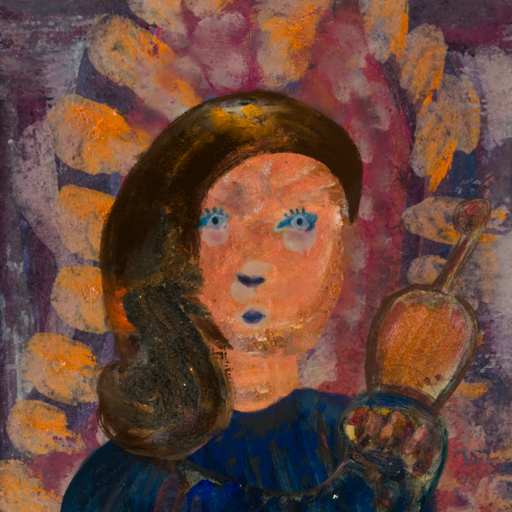
Background: Doll, Head And Neck Front: Boggyland, Face Front: Hill_Girl, Bust: Pipe, Hair Front: Gypsy_Queen, Head Accessory: Blank, Second Necklace: Blank, Necklace: Blank, Baby: Blank